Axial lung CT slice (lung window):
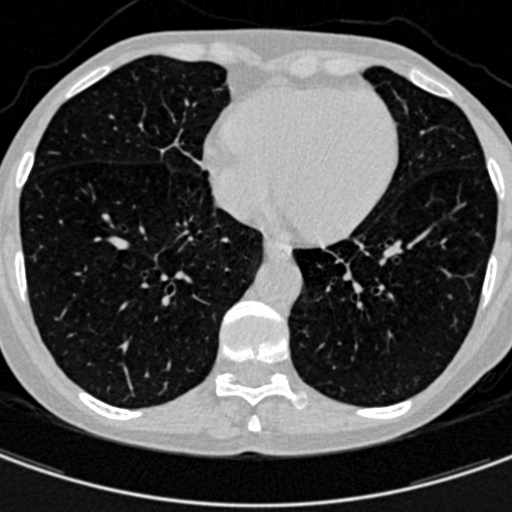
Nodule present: no